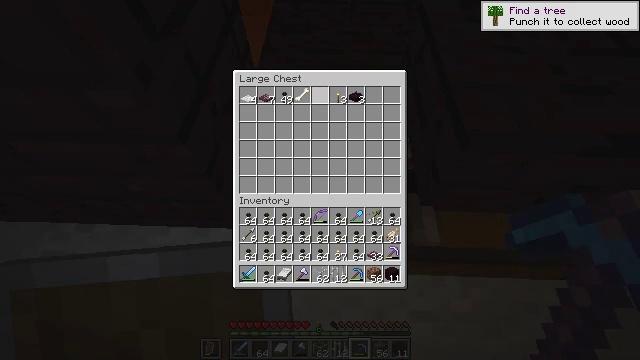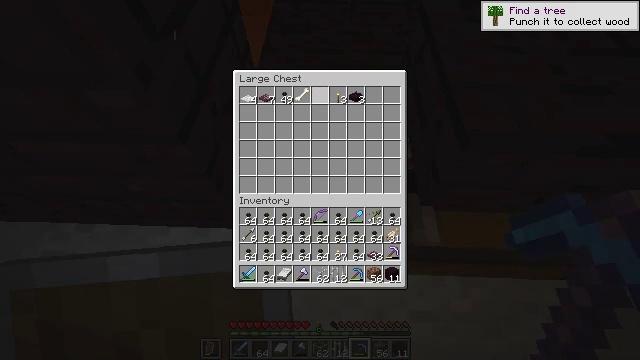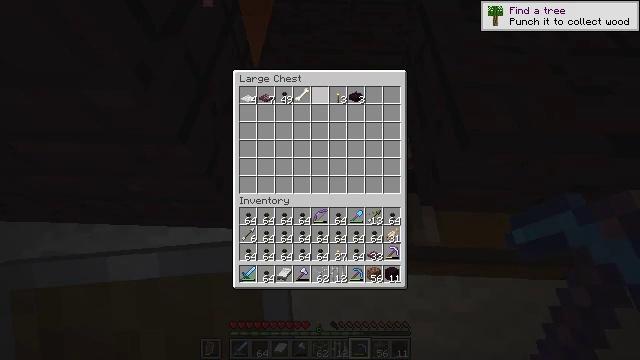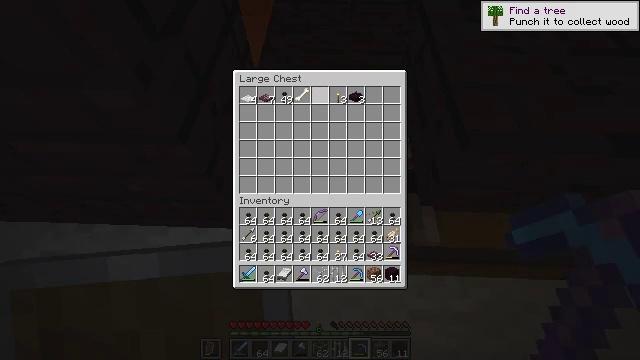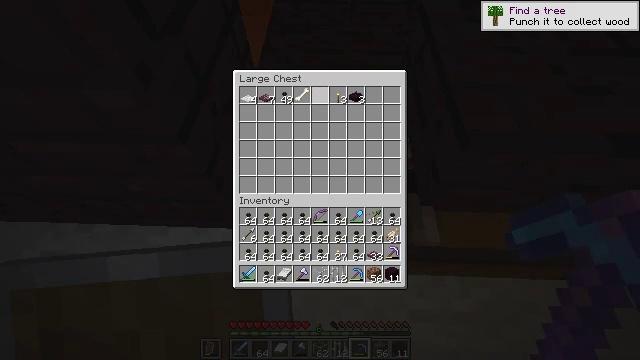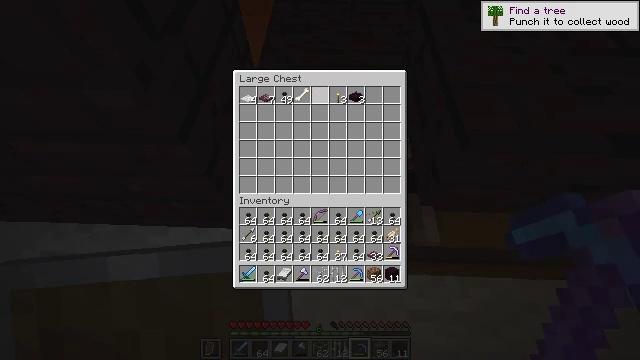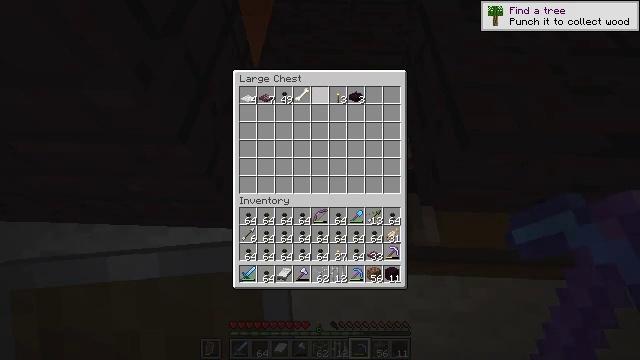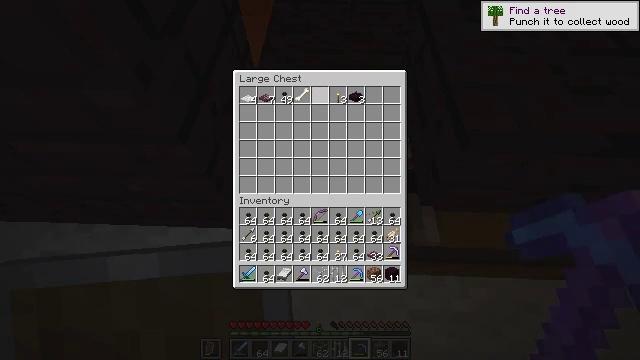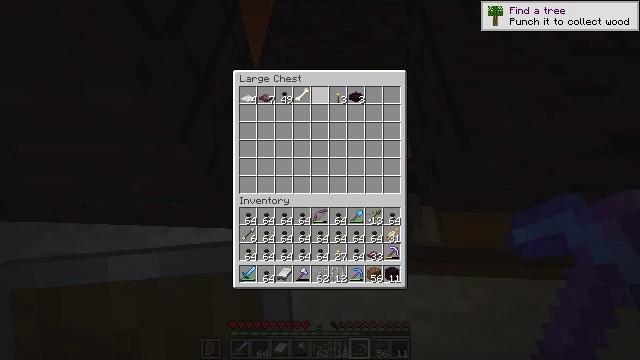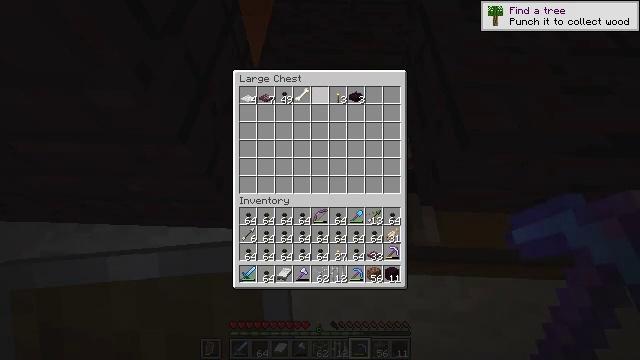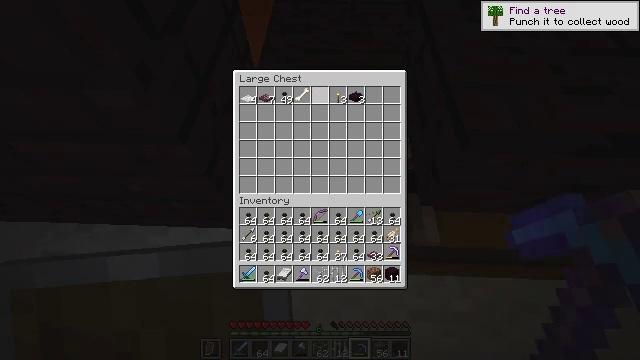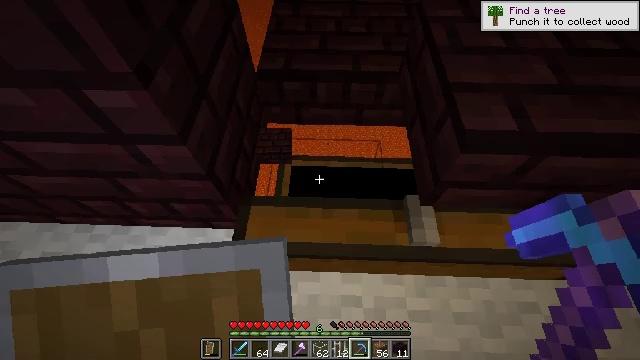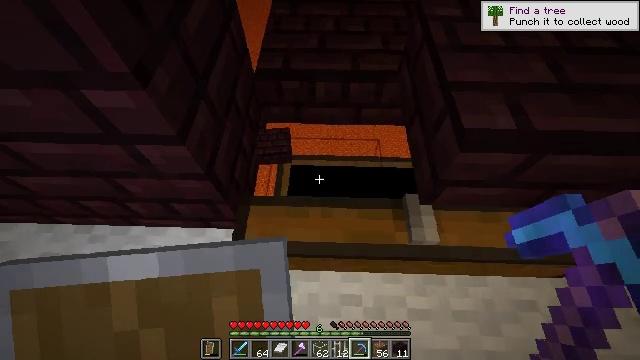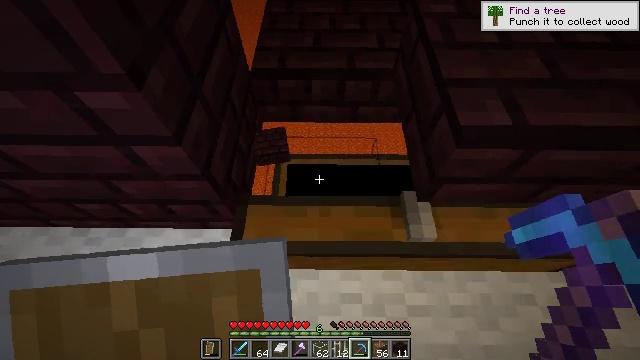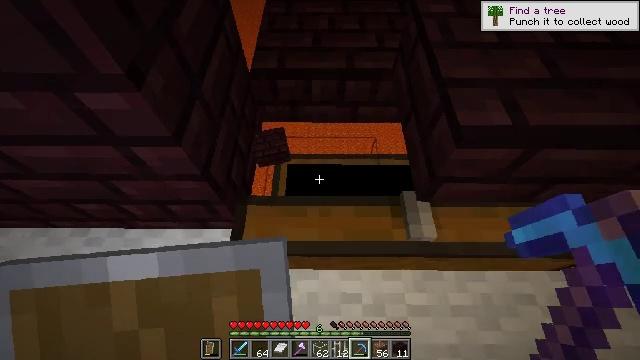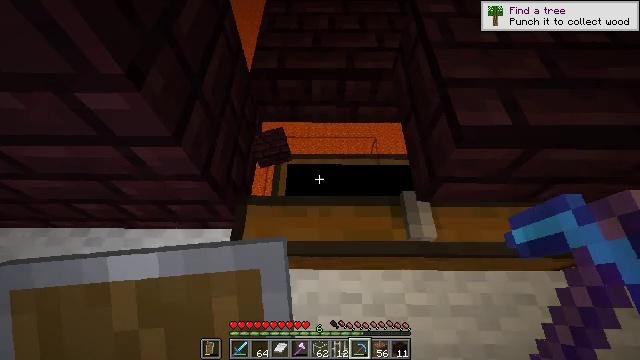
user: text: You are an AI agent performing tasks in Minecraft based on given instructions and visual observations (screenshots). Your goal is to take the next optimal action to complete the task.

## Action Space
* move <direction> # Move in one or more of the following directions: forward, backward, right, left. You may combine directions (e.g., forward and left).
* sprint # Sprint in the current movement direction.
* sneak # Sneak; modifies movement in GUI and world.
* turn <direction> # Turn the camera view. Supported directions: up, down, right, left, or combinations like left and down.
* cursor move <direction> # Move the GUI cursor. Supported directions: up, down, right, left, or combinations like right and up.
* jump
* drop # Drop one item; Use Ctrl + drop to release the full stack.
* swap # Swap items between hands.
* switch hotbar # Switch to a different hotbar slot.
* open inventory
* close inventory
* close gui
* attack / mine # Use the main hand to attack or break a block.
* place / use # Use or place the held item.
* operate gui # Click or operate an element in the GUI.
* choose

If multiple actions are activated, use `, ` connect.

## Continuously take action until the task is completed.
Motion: motion action
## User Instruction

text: drop nether brick slab
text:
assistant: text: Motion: sneak, choose
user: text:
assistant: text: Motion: sneak, choose
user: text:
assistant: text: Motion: sneak
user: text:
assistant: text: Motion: sneak
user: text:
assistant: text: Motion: sneak
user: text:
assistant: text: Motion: sneak
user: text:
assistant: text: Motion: sneak
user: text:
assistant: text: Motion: sneak
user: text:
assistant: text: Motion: no_op
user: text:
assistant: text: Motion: no_op
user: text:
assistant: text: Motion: no_op
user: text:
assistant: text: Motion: close gui
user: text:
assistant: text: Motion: turn right
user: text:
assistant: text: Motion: no_op
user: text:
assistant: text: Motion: no_op
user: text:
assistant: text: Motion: turn up
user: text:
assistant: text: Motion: turn up
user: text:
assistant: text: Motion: turn up
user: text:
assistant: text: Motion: no_op
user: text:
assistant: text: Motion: no_op
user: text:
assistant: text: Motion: no_op
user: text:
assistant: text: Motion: no_op
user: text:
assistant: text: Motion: no_op
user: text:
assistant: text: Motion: turn down
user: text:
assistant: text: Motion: turn down
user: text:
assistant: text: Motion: no_op
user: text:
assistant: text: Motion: no_op
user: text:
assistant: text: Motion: no_op
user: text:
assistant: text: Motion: no_op
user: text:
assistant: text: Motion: turn down